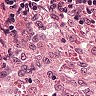
Metastatic tissue present: no